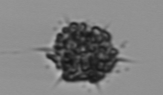
Label: Dictyocha